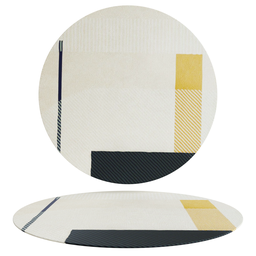
Label: decoration